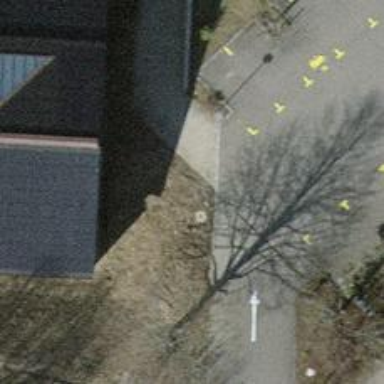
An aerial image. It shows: Brown bench in the vicinity.